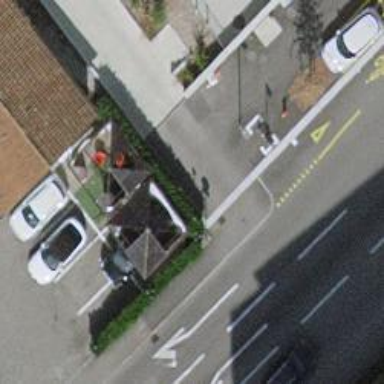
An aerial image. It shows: Asphalt sidewalk.